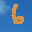
Label: 6